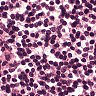
Metastatic tissue present: no